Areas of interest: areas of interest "Lhasa Potala Palace Square Atour Hotel"
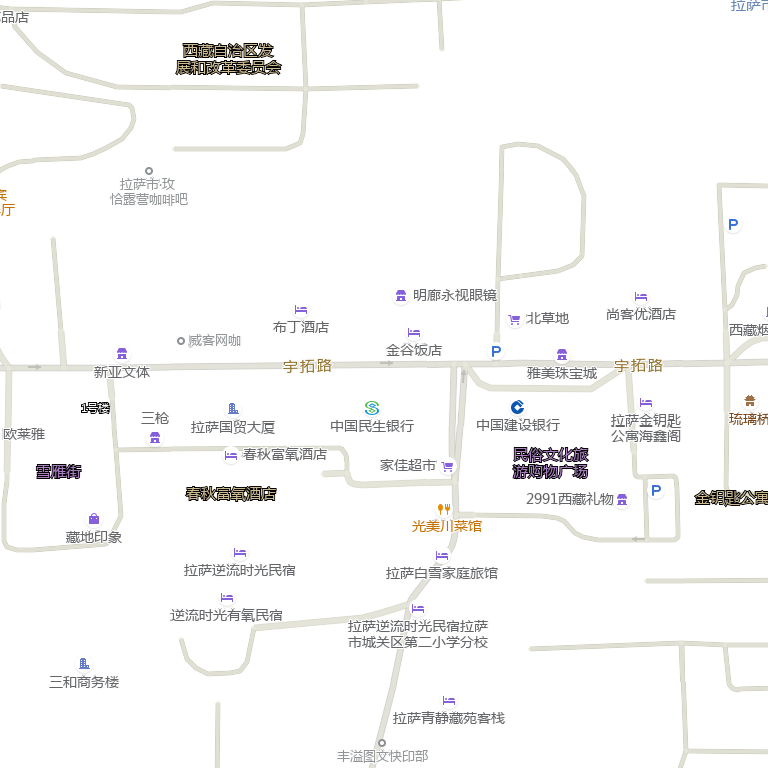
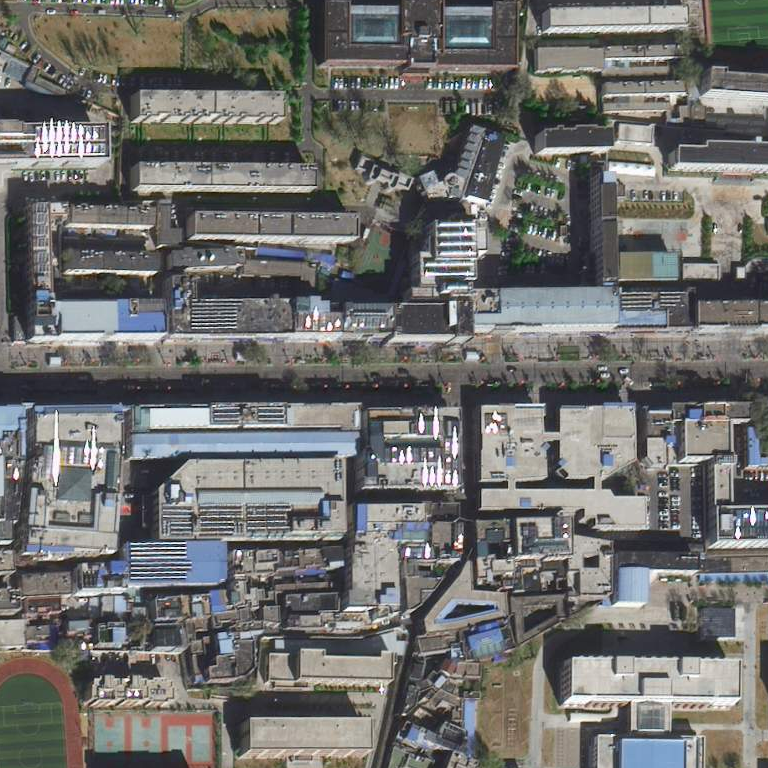